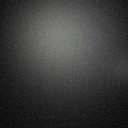
Screen state: off